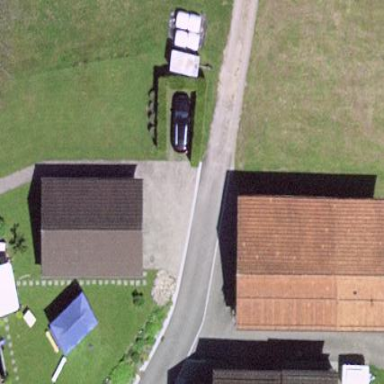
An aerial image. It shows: Gabled building.